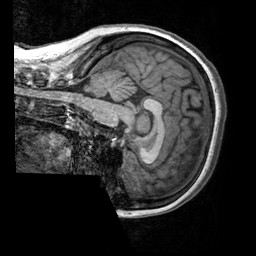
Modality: T1w
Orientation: sagittal
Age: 22
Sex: female
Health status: healthy
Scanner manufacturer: siemens
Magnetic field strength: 3 T
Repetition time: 2.3 s
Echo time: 0.00303 s